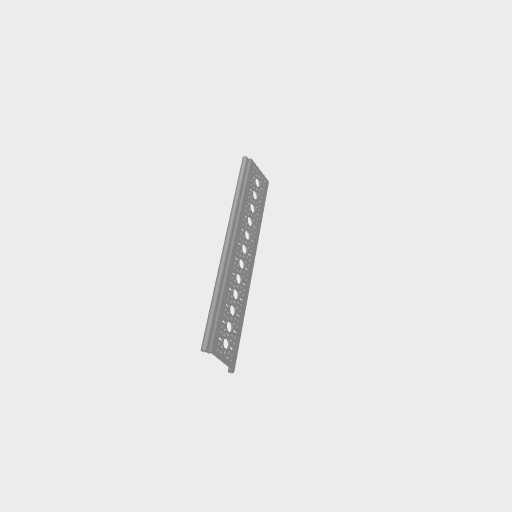
Part: RailChannel12H